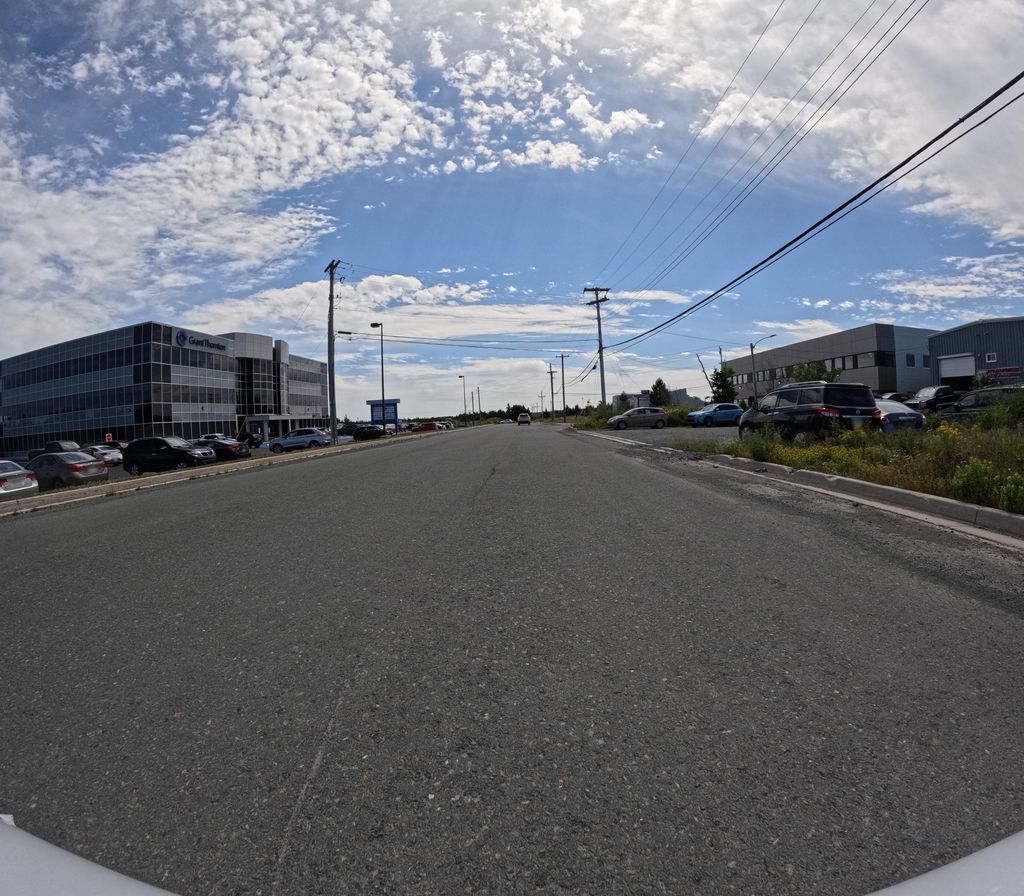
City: st_johns